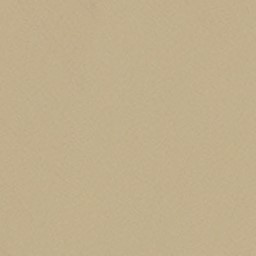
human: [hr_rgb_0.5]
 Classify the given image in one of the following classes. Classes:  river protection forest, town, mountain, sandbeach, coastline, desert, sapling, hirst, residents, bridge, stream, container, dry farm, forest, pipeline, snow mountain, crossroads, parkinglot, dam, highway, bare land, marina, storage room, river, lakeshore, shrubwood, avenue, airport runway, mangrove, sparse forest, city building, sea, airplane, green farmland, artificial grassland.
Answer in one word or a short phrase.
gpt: desert